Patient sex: F
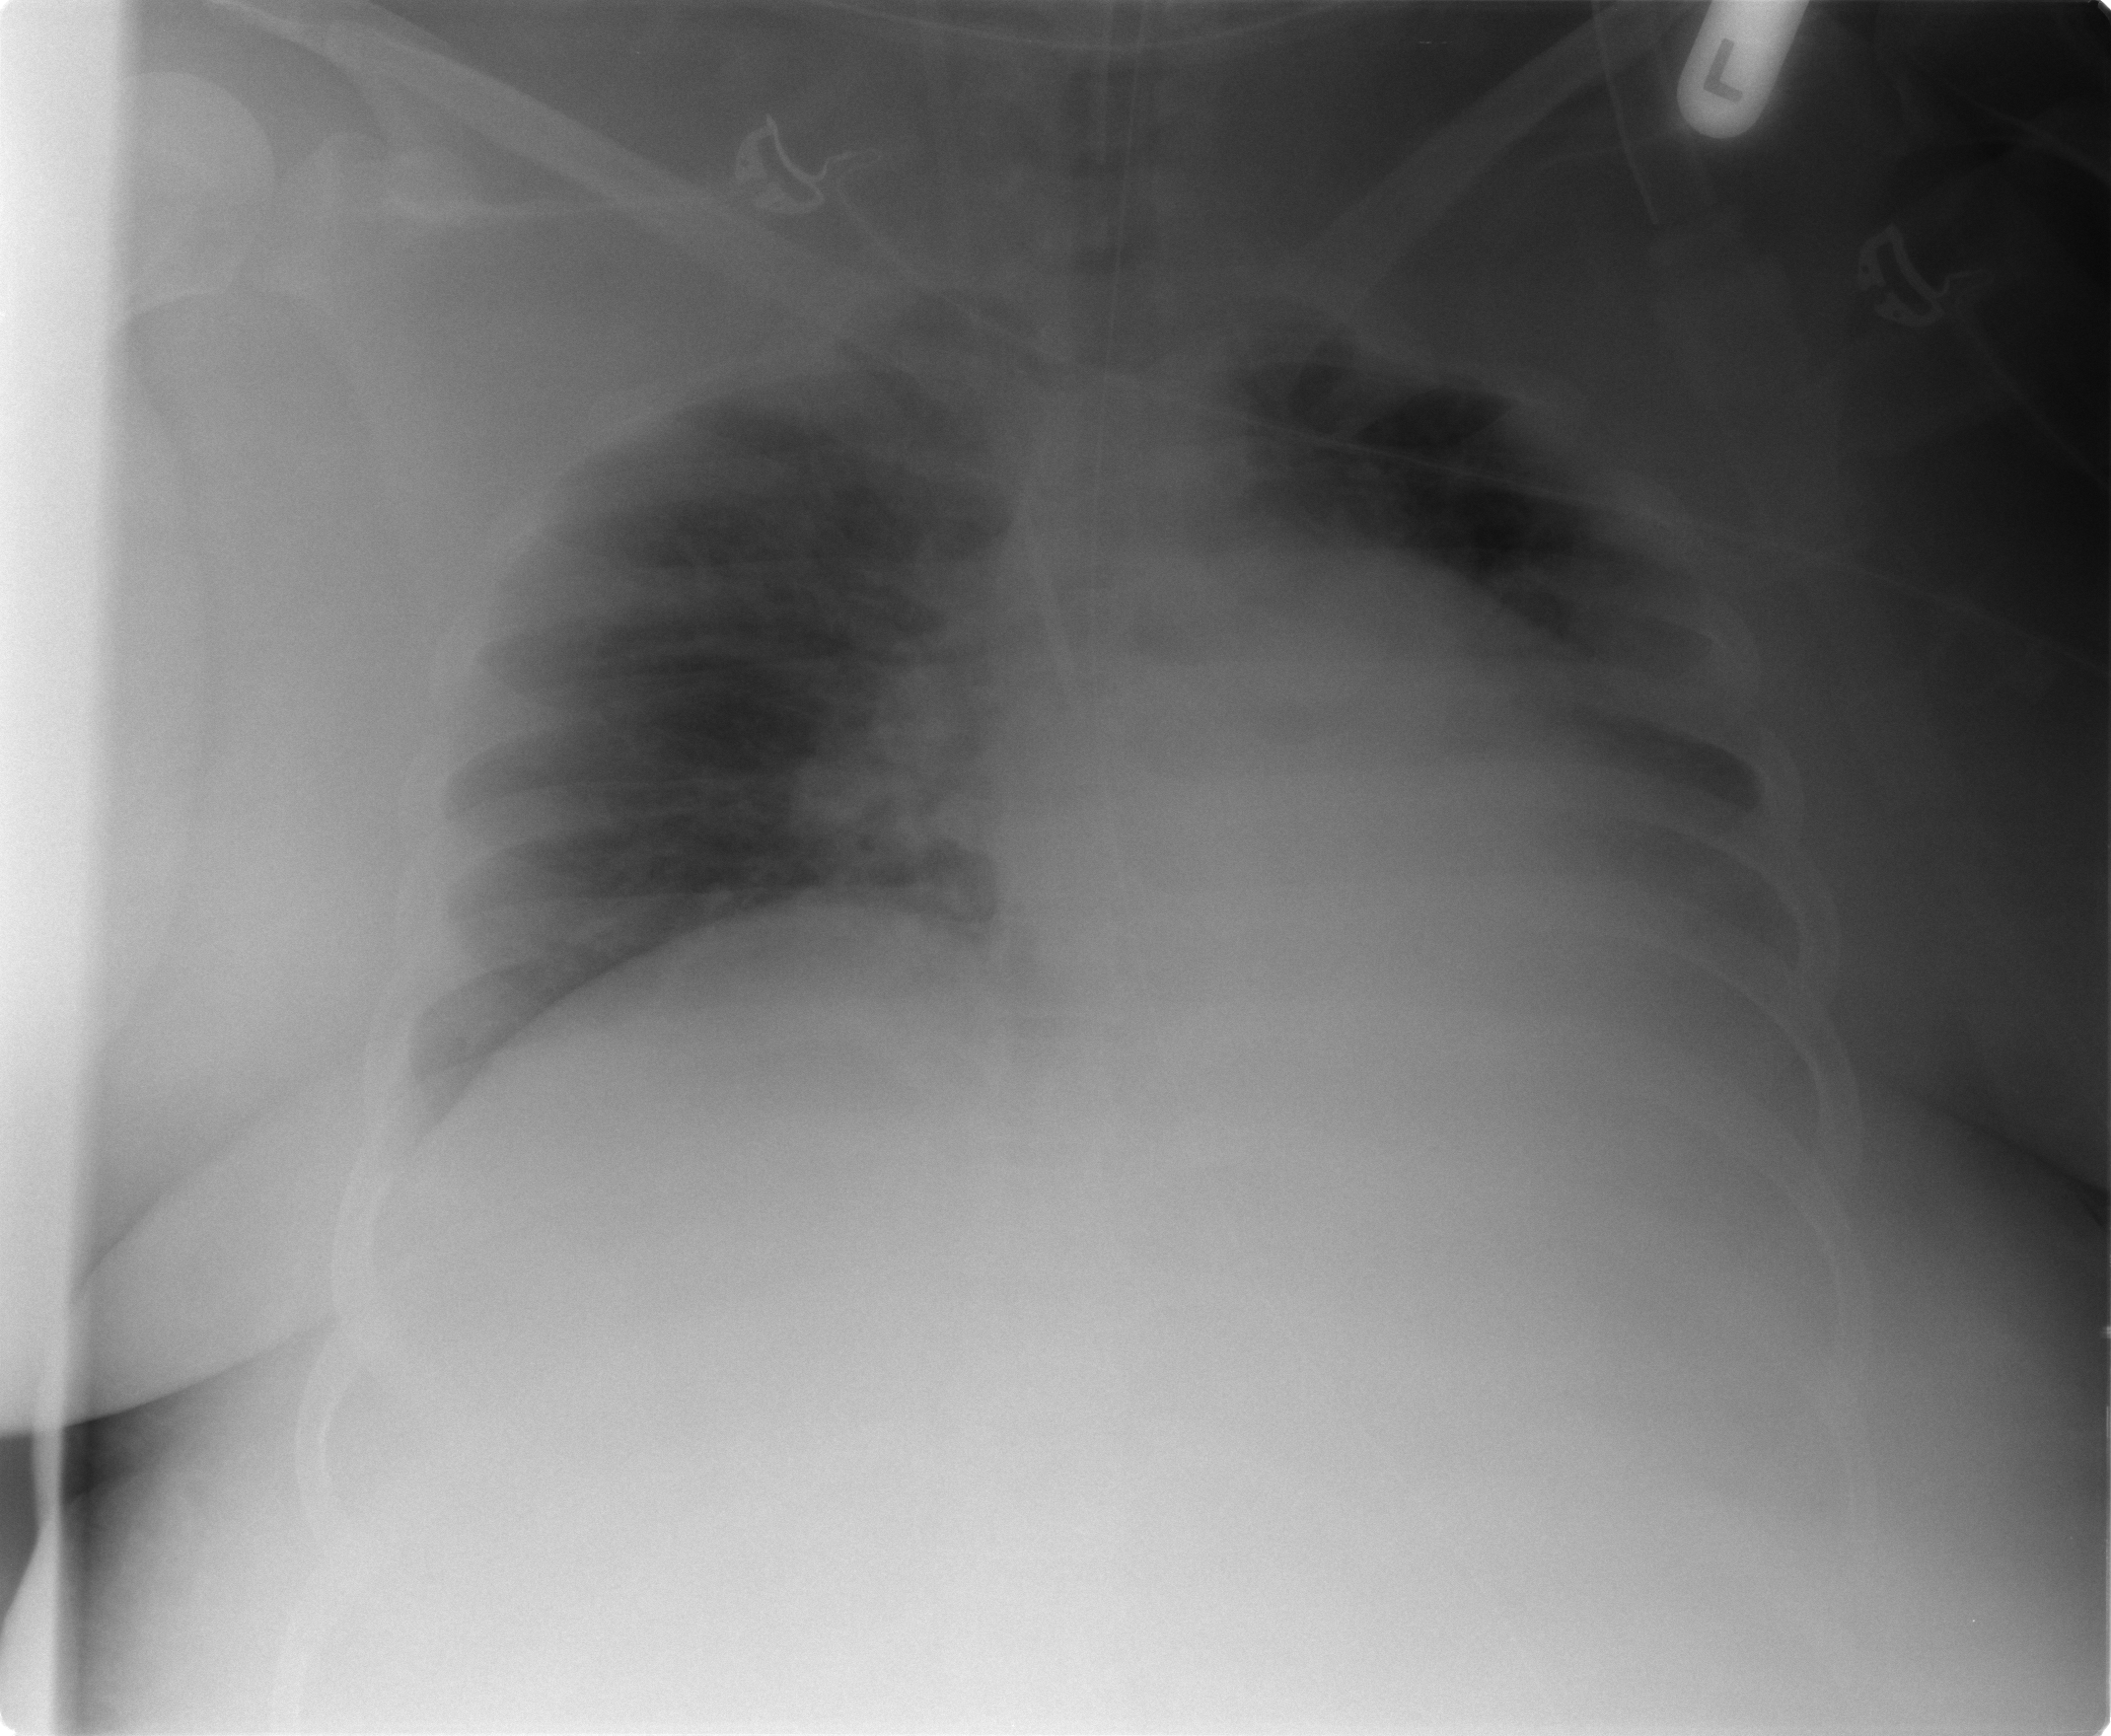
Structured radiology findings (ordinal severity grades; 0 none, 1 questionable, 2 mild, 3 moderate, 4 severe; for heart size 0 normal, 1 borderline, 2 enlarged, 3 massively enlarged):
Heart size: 2
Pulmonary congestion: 2
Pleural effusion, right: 0
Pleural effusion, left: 2
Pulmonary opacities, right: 2
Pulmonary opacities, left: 1
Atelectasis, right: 2
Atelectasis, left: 2